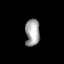
Tissue: lung
Cell type: Fibroblasts
Senescence score: 0.5744
Nuclear area (px): 381
Mean DAPI intensity: 162.37